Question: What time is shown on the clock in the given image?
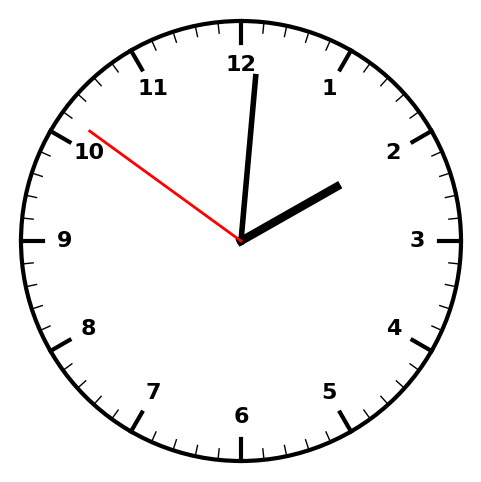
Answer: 02:00:51